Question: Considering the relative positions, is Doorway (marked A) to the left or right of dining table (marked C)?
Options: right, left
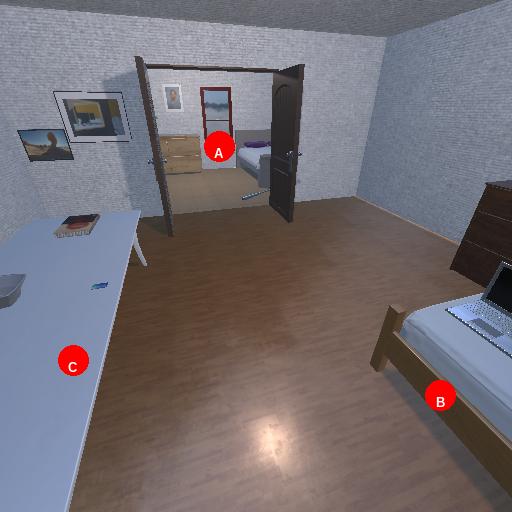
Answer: right